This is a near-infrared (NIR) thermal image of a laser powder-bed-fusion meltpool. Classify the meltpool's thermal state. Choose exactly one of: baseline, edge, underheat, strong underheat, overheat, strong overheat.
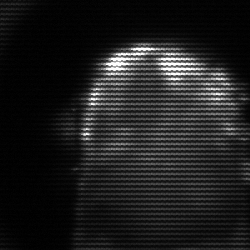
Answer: strong underheat